Question: I have a legend, but it overwrites with one of the columns in the barplot.
'''
BOD<-matrix(c(2846,2397,4408,3563,2001,1713,4137,3197,136,107,307,203),
nrow = 3, byrow = T)
colnames(BOD)<-c("BOD","BOD loc","COD","COD loc")
DT <- barplot(BOD,
main="Do Thi BOD",
legend=c("<5 Nam","5-10 Nam",">10 Nam"),
beside = T)
'''

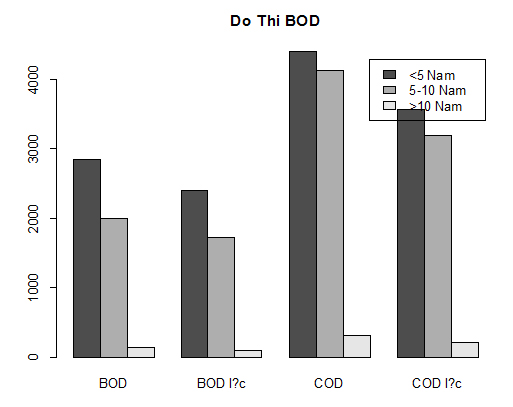
Answer: You could use 'legend("topleft", ...)' (assuming your question is to reposition the legend).
'''
BOD<-matrix(c(2846,2397,4408,3563,2001,1713,4137,3197,136,107,307,203),
nrow = 3, byrow = T)
colnames(BOD)<-c("BOD","BOD loc","COD","COD loc")
DT <- barplot(BOD,main="Do Thi BOD",beside = T)
legend("topleft",legend=c("<5 Nam","5-10 Nam",">10 Nam"))
'''
Here is my plot:

---
A more idiomic way of doing this will be using 'args.legend' and 'legend.text' within the 'barplot' itself, such as
'''
DT <- barplot(BOD,
main="Do Thi BOD",
legend.text = c("<5 Nam","5-10 Nam",">10 Nam"),
args.legend = list(x = "topleft"),
beside = T)
'''